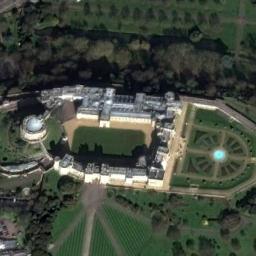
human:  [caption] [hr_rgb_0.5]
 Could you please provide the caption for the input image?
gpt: The white palace has some palaces, Lawns, A pool and a grove of trees .

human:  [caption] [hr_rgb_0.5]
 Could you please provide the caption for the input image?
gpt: There are many trees beside the palace .

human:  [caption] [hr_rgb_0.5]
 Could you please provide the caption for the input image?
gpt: The palace was built in a forest .

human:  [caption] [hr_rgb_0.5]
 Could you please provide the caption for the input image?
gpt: The palace is on the grass next to some trees .

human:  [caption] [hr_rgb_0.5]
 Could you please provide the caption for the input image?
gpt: There are many green trees and some green lawns beside the palace .